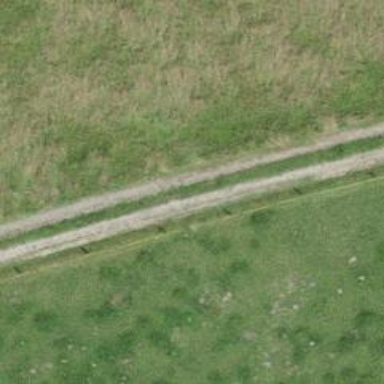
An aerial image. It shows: Grassy track with grade 5 track type.